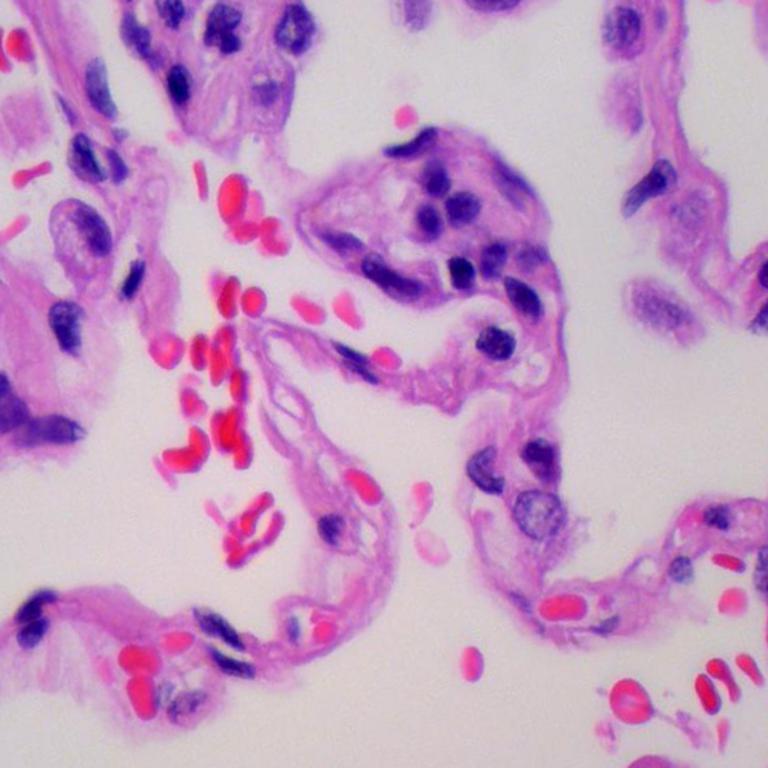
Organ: lung
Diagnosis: benign